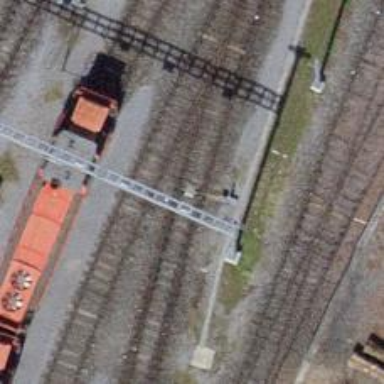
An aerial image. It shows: Railway switch.